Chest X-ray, PA view. Patient: 43 years old, sex M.
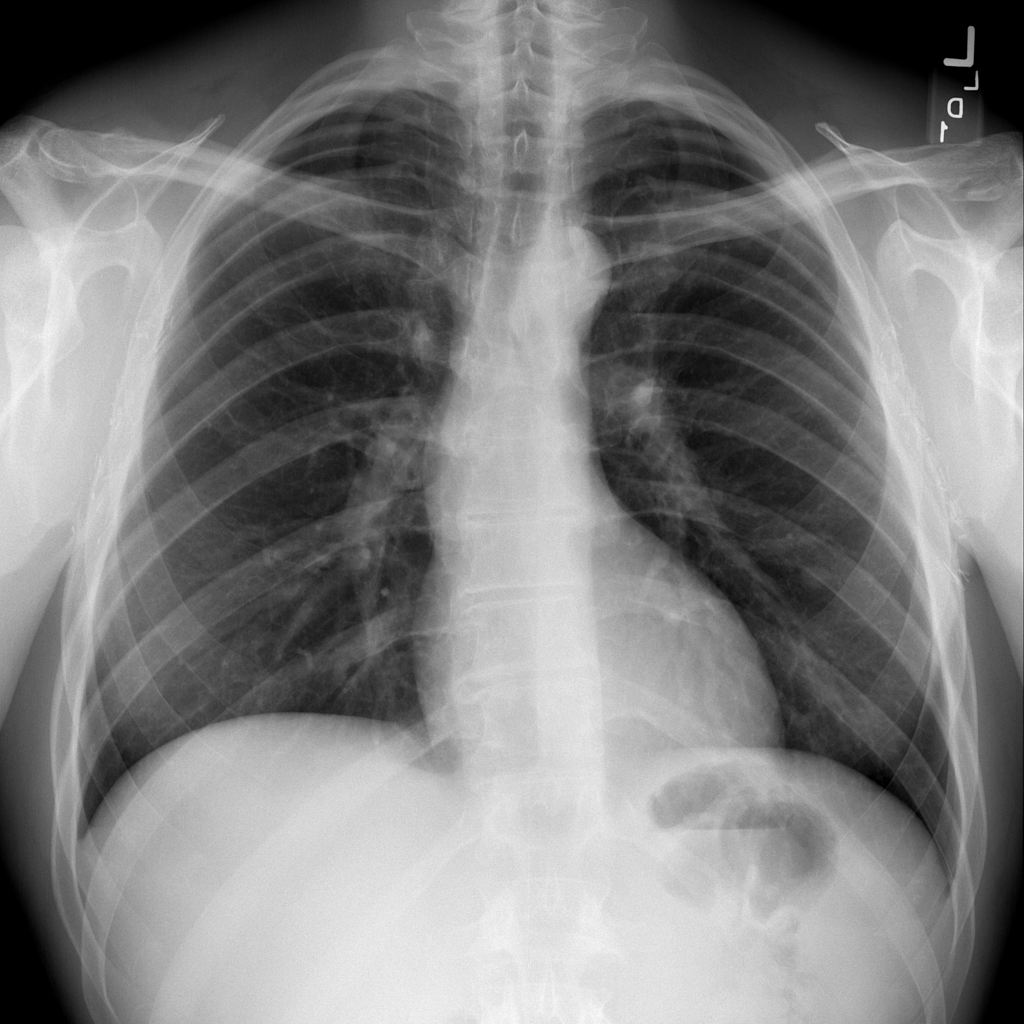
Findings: No Finding